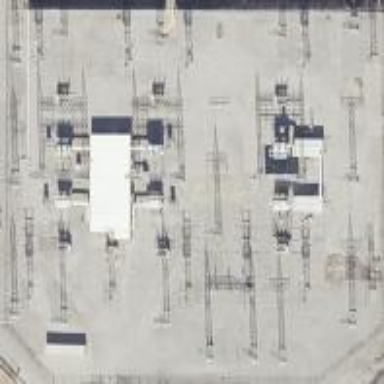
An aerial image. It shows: Industrial power substation enclosed by fence.